Fundus camera: zeiss
Shooting center: midpoint
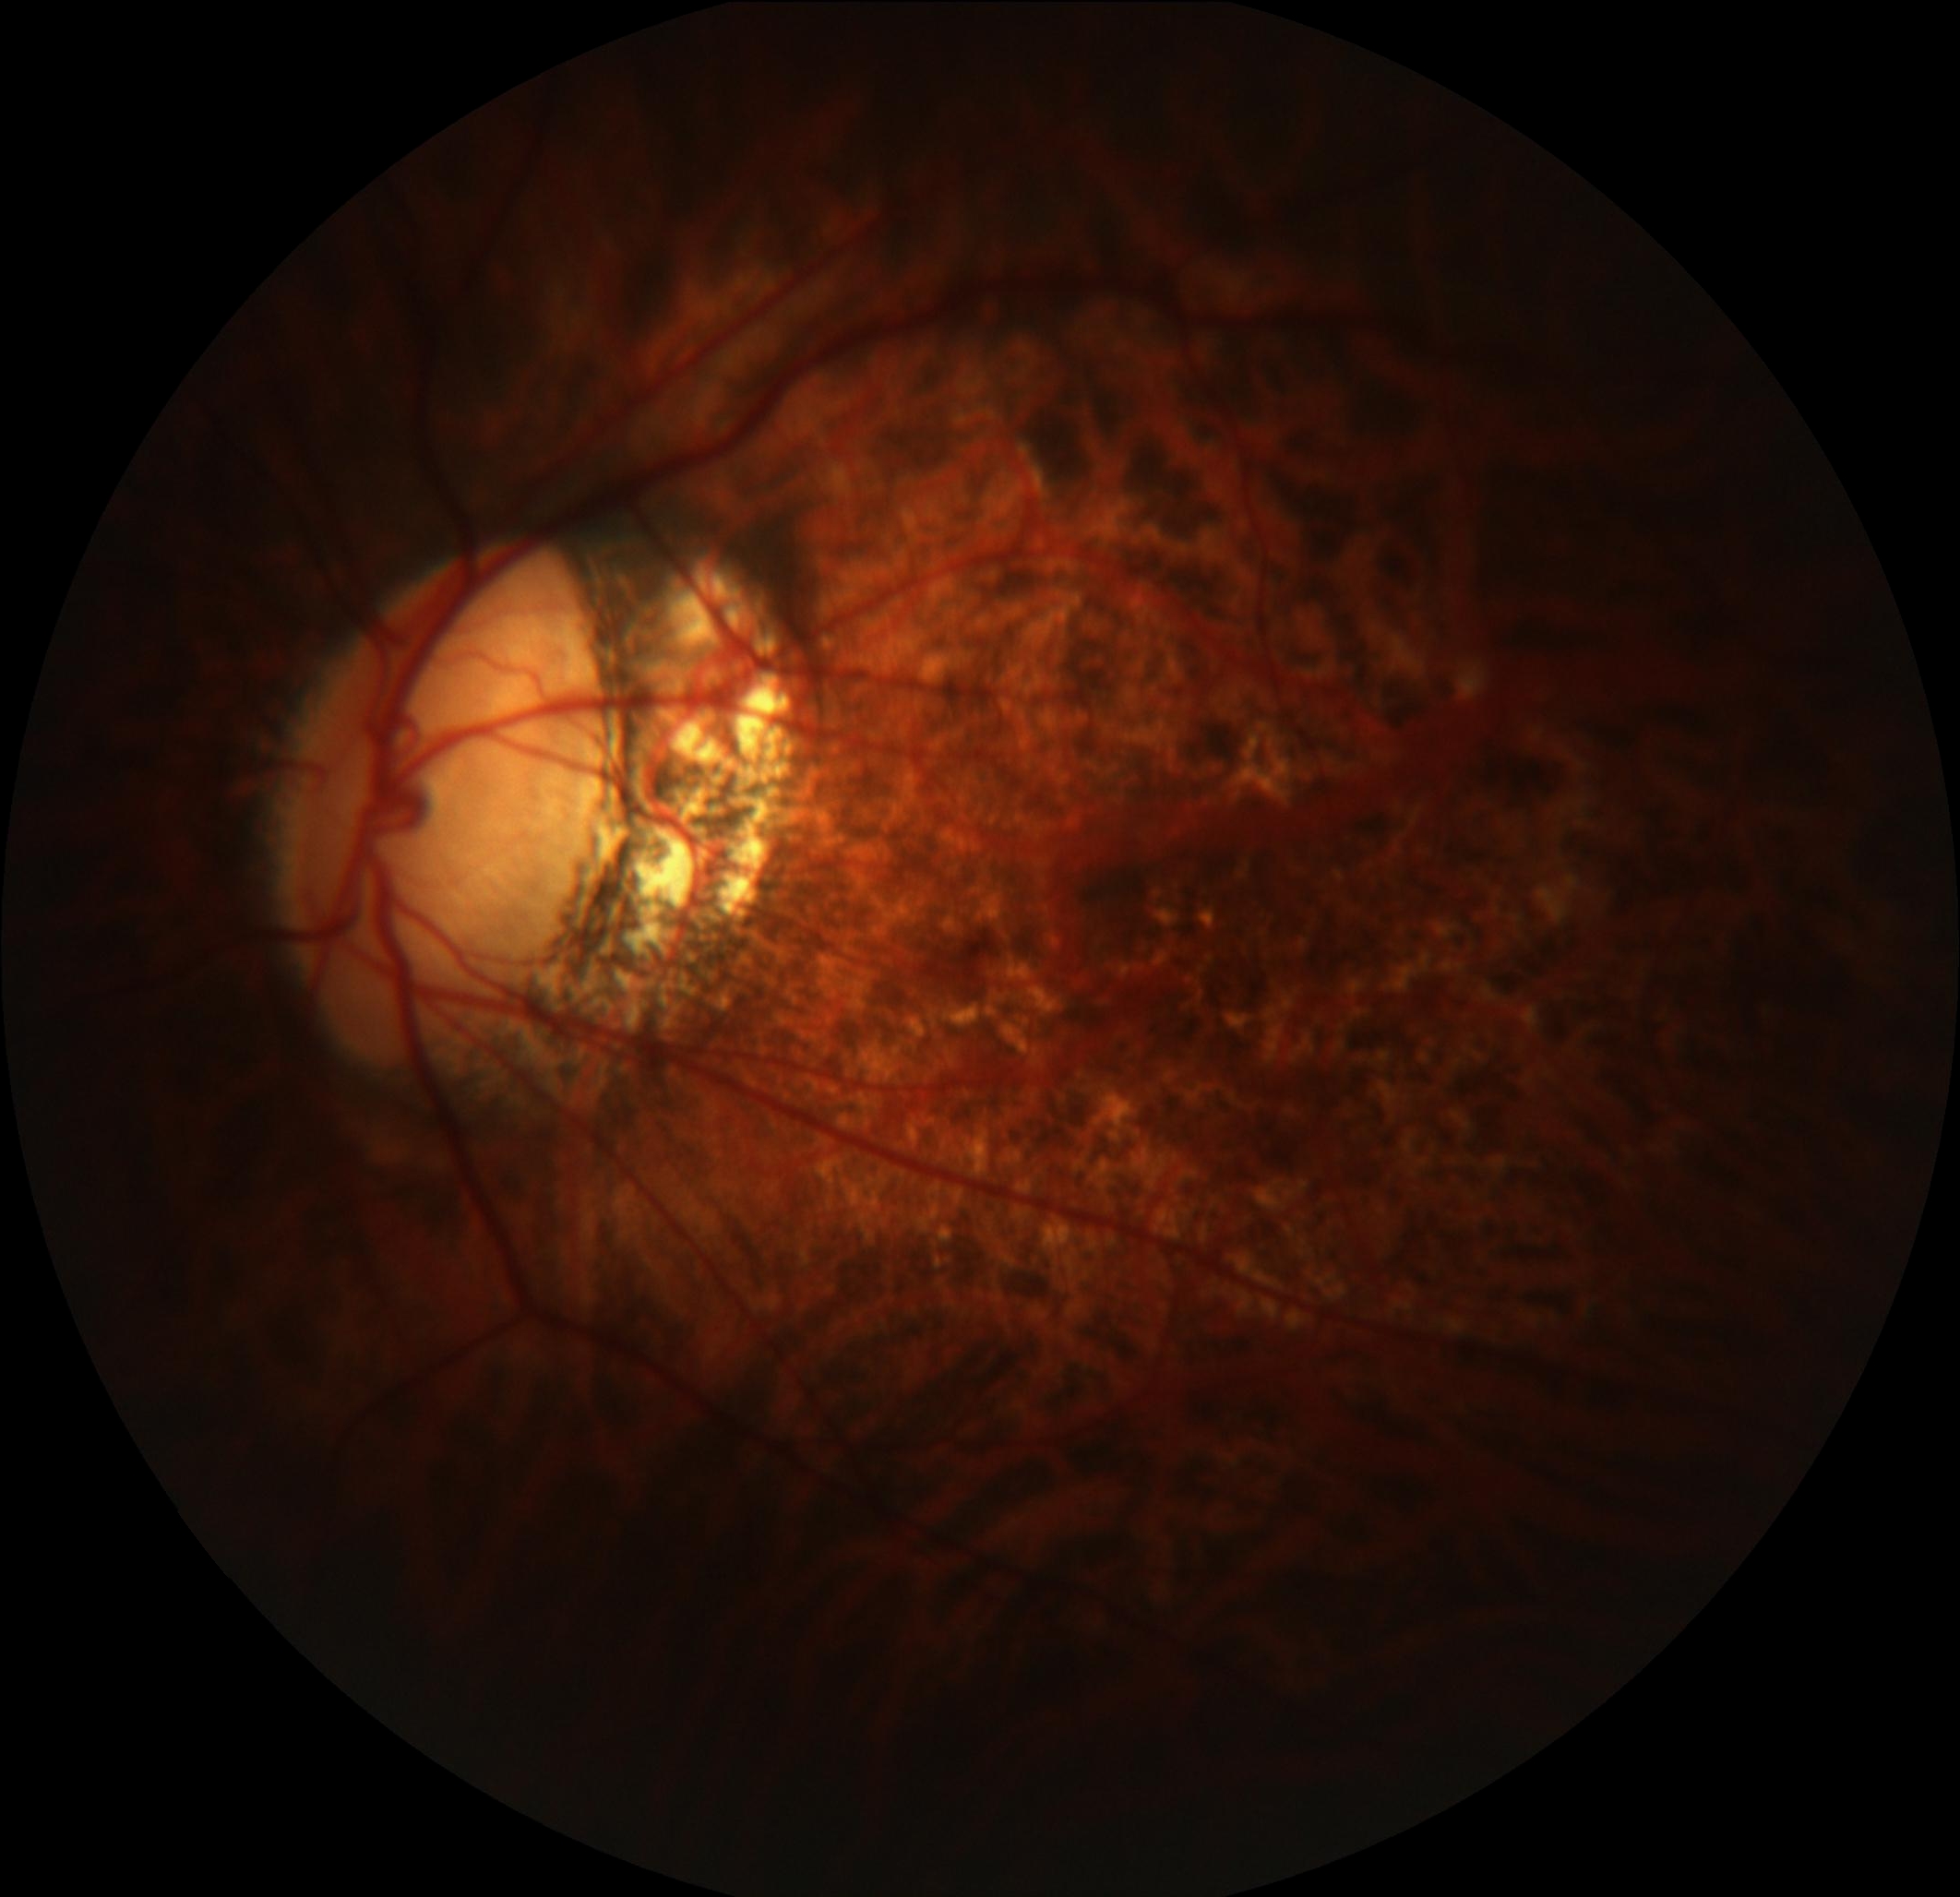
Pathologic myopia: yes
Patchy retinal atrophy: present
Retinal detachment: absent